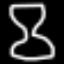
Label: hourglass